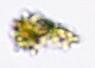
Label: Detritus